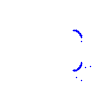
Particle: kaon